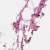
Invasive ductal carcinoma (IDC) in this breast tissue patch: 0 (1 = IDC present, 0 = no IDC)